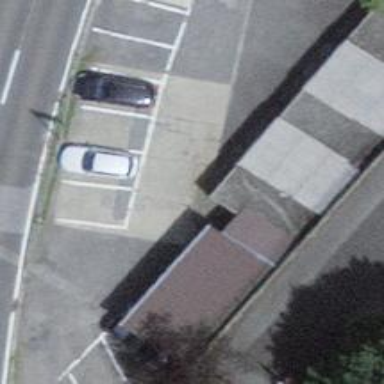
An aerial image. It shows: Road serving as parking aisle.